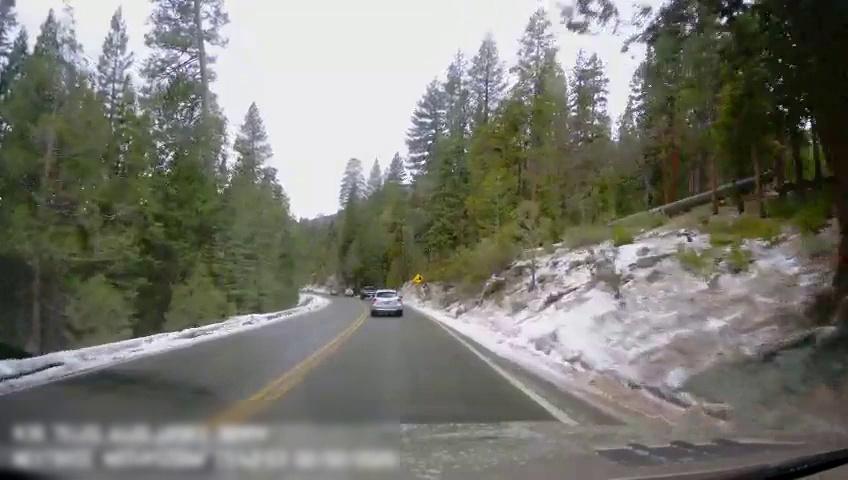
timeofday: Day
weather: Cloudy
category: Drivable Space
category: Vehicles | Car
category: Vehicles | Truck
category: Vehicles | Car
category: Lanes | Current Lane
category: Lanes | Current Lane
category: Lanes | Opposite Lane
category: Traffic | Signs